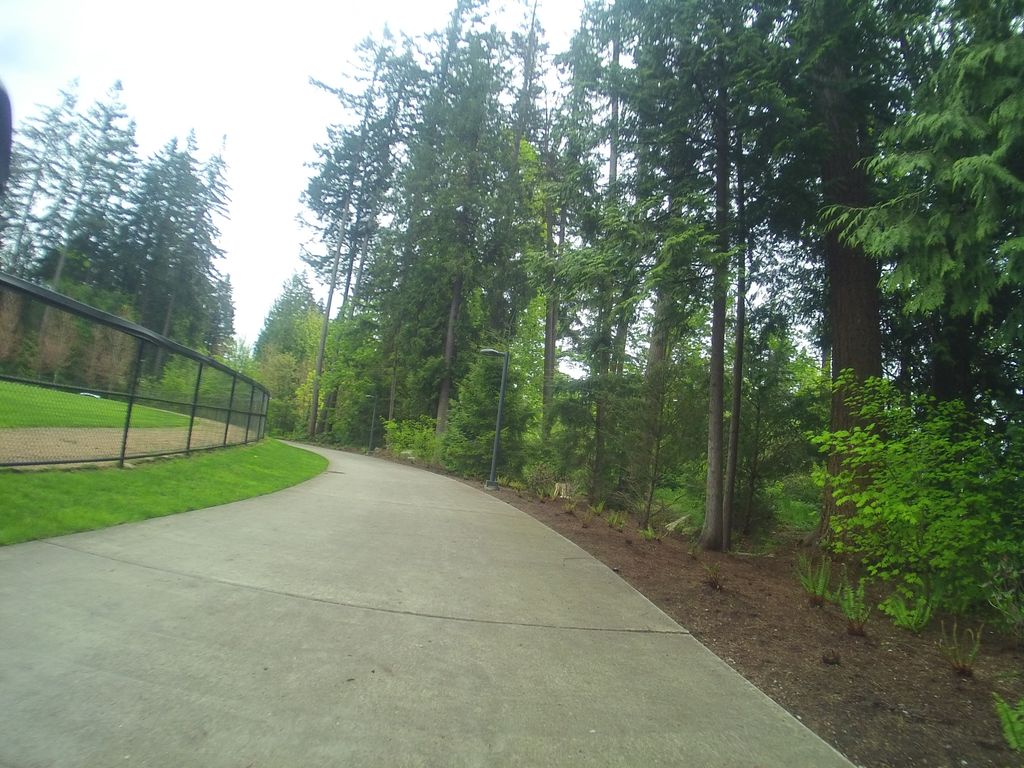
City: vancouver